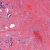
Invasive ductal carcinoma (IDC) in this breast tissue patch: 1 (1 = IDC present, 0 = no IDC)